Question: Chrome Web Store now shows links to Google Play for some apps and extensions:
<URL>

Can anyone suggest me the configuration that needs to be done for this? Is the integration done on our side or on the Google side?
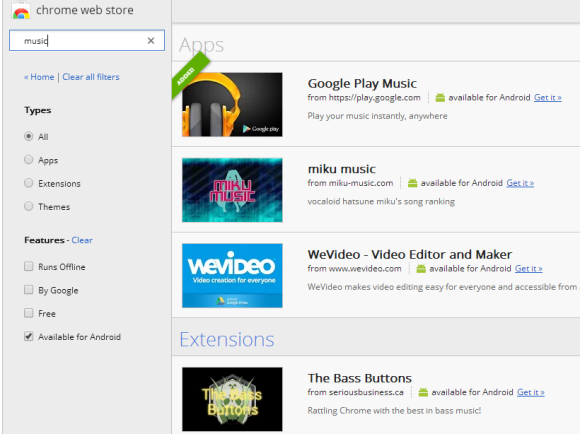
Answer: Quoting from <URL> on this topic:
> If you're wondering how to get the experimental "available for
Android" link on the Chrome Web Store for your Chrome App/Extension,
you have to know that there is no way to enter this information into
your listing at this time.However, if the item names and developer email addresses match between
Play and CWS, there is a good chance your item will get this link
treatment the next time the script runs.